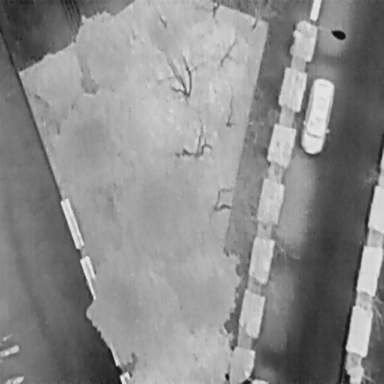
There are three objects shown in the infrared image, including a Car, and two Bicycles.